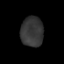
Tissue: prostate
Cell type: T cells
Senescence score: 0.3569
Nuclear area (px): 665
Mean DAPI intensity: 53.611